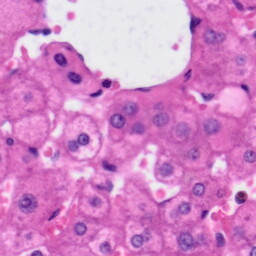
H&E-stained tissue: Liver